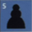
Piece: bP